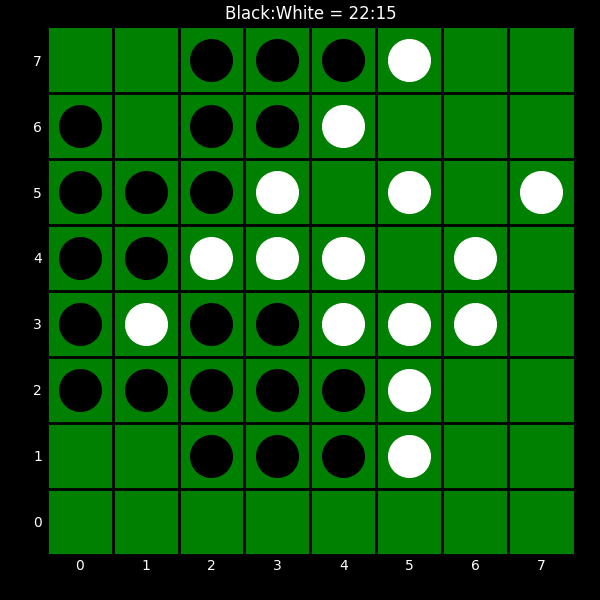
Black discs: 22
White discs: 15